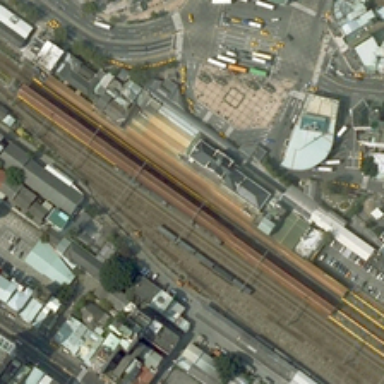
Many buildings are in two sides of a railway station .